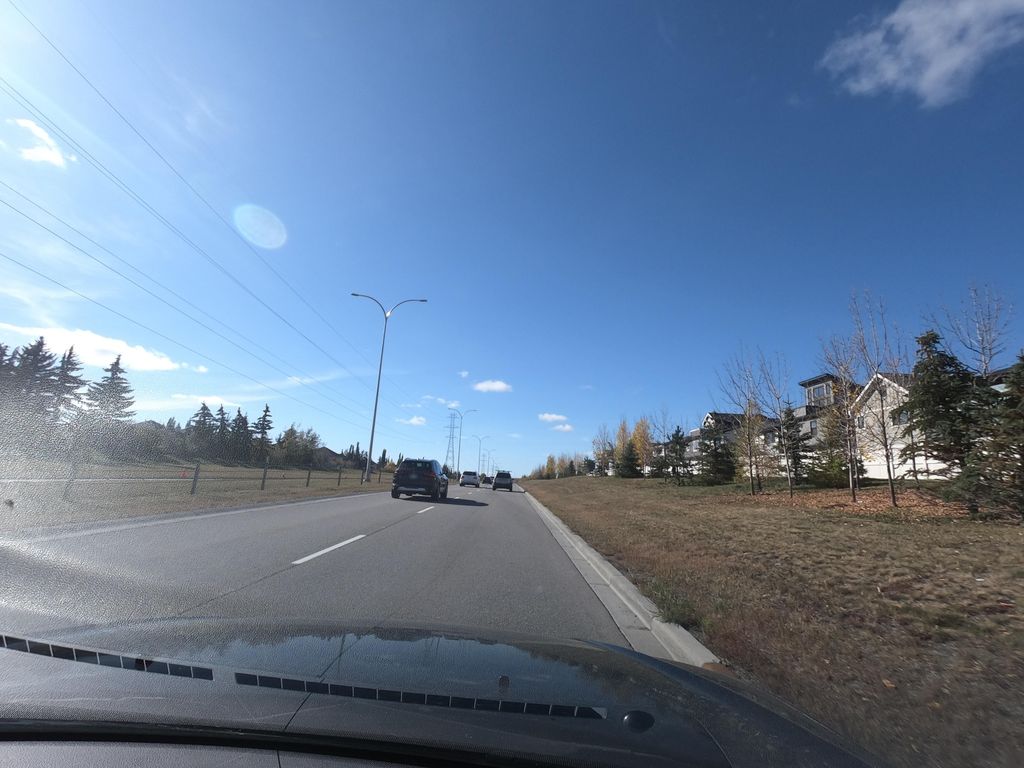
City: calgary